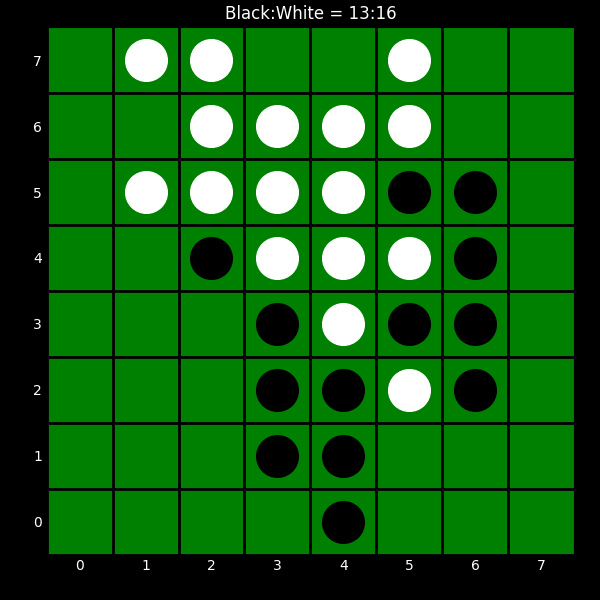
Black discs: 13
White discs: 16